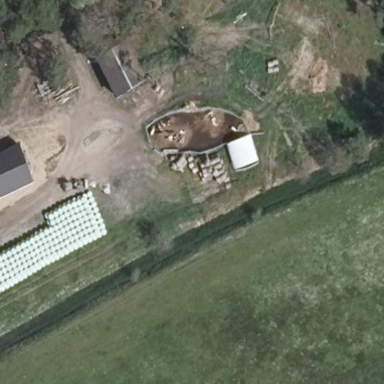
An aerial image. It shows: Farmyard area.